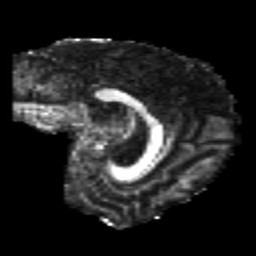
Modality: FA
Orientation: sagittal
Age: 23
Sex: male
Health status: healthy
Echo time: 0.074 s